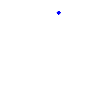
Particle: proton